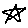
Label: star